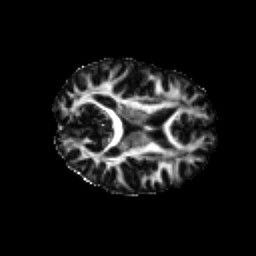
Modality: FA
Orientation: axial
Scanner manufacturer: ge
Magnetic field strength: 3 T
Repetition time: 8.8 s
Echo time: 0.081 s